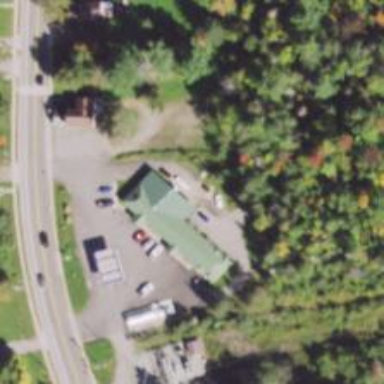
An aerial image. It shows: Convenience shop.